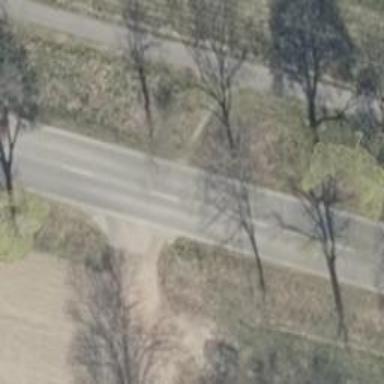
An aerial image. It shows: Tertiary road with asphalt surface and lane markings present.